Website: home-depot
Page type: customer-info-address
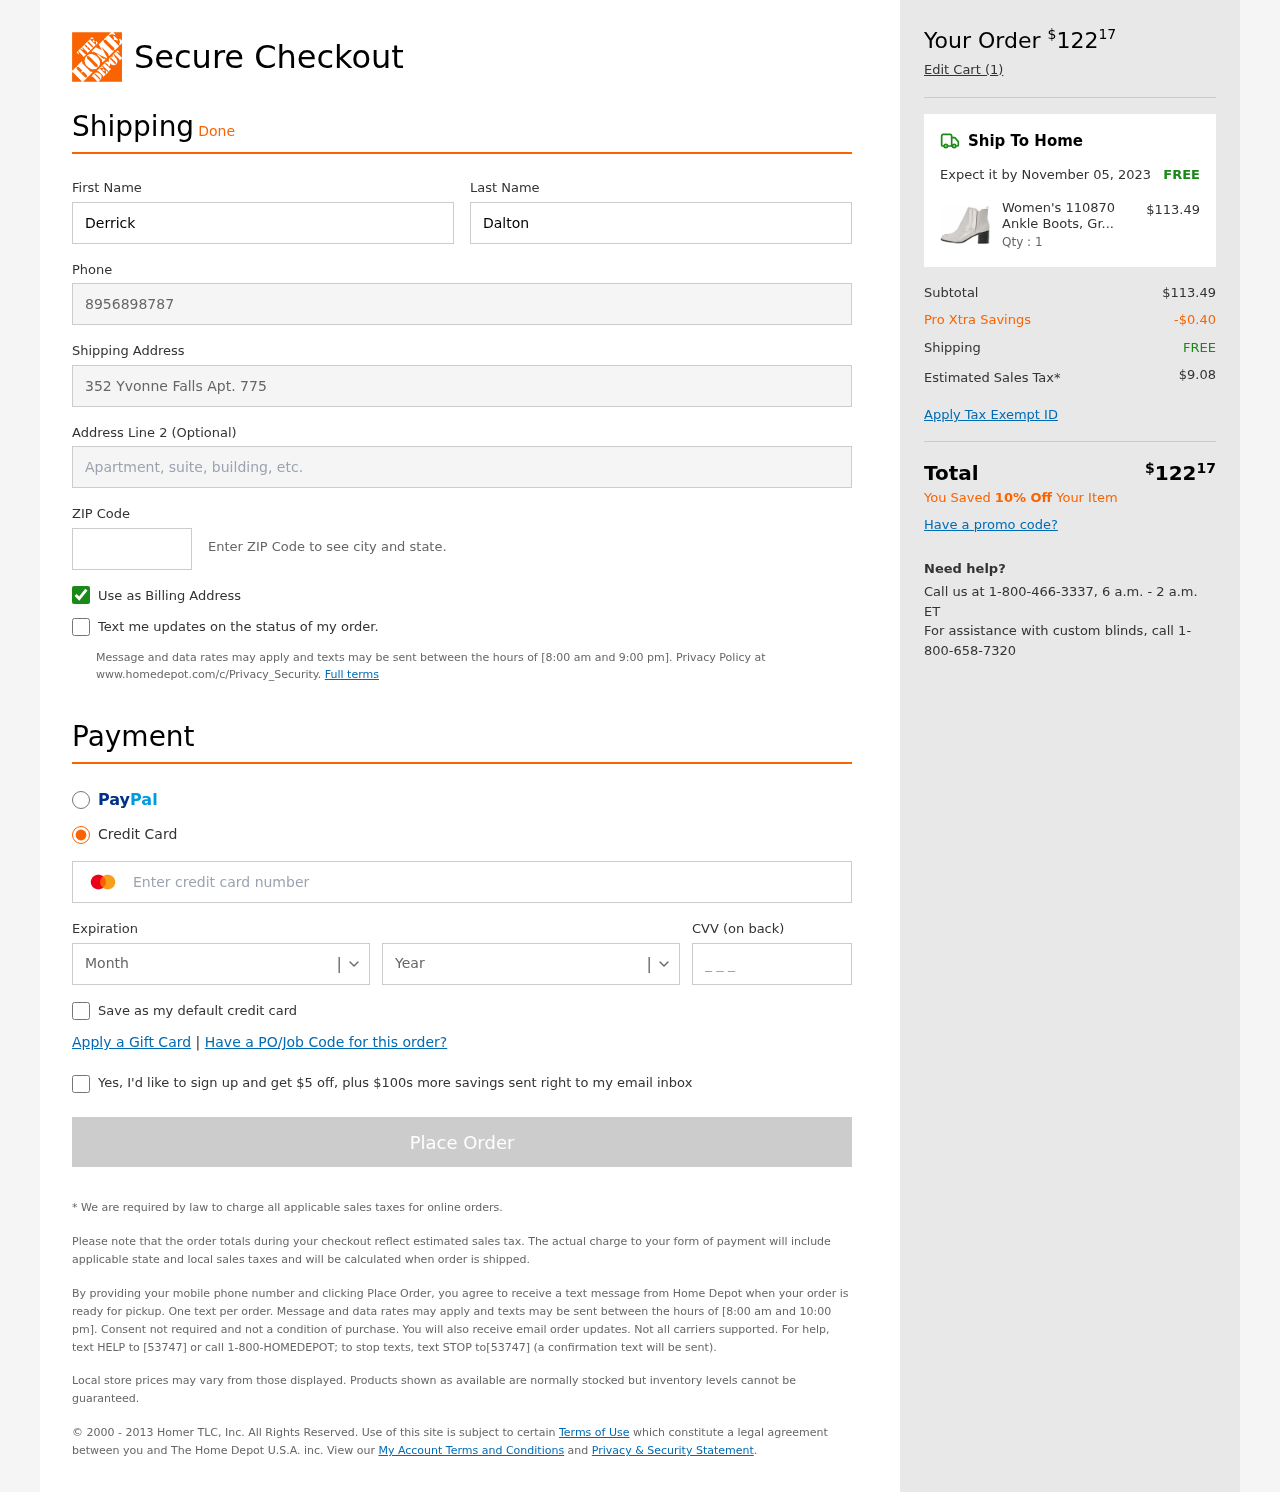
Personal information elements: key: PII_CARD_CVV
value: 231
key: PII_CARD_EXPIRY_MONTH
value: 04
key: PII_CARD_EXPIRY_YEAR
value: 26
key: PII_CARD_NUMBER
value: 2274 0408 3533 8147
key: PII_FIRSTNAME
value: Derrick
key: PII_LASTNAME
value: Dalton
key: PII_PHONE
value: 8956898787
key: PII_POSTCODE
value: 93865
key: PII_STREET
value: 352 Yvonne Falls Apt. 775
Product elements: key: PRODUCT1_NAME
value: Women's 110870 Ankle Boots, Grau Lt Grey, 8 US
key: PRODUCT1_PRICE
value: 113.49
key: PRODUCT1_QUANTITY
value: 1
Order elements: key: ORDER_TOTAL
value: $12217
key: ORDER_NUM_ITEMS
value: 1
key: ORDER_DELIVERY_DATE
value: November 05, 2023
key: ORDER_SHIPPING_COST
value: FREE
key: ORDER_SUBTOTAL
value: $113.49
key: ORDER_DISCOUNT
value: -$0.40
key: ORDER_SHIPPING_COST2
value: FREE
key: ORDER_TAX
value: $9.08
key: ORDER_TOTAL2
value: $12217
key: ORDER_SAVINGS_MESSAGE
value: You Saved 10% Off Your Item